Field crop: maize
Growth stage: 2
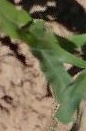
Species: maize